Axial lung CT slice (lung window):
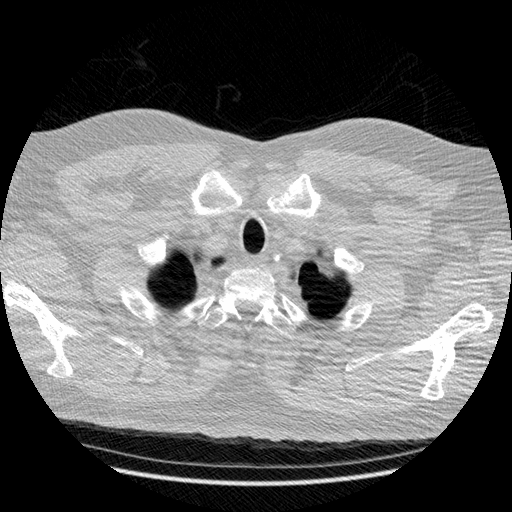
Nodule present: no